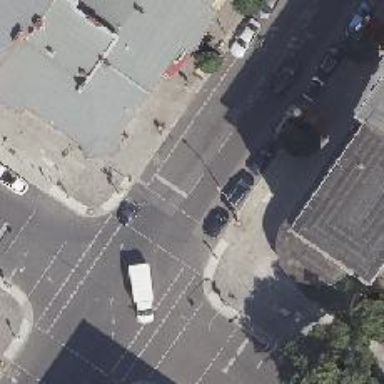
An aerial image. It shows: Road with traffic signals.